Question: For some reason when I draw over another rectangle in my current processing sketch, it draws over all other rectangle fills, but does not appear to draw over other rectangle strokes. when I make another sketch this problem doesn't persist, but it happens consistently in this sketch.
[]
Here's a simplified example which seems to recreate the issue
'''
void setup(){
size(1000, 600 , P3D);
surface.setResizable(true);
//frameRate(120);
}
void draw(){
if(width < 100)
size(100,height,P3D);
if(height < 100)
size(width,100,P3D);
fill(10);
stroke(10);
strokeWeight(10);
rect(100,100,100,100);
fill(255);
stroke(100);
strokeWeight(10);
rect(0,0,300,300);
}
'''
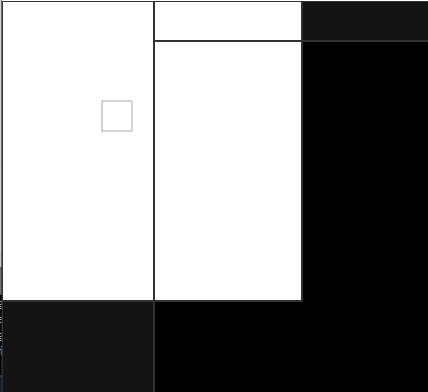
Answer: It's because you set size with the "P3D" argument. P3D is a 3D rendering mode. This result is likely due to some eccentricity of rendering the 2D rect() function in a 3D space.